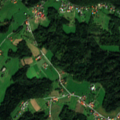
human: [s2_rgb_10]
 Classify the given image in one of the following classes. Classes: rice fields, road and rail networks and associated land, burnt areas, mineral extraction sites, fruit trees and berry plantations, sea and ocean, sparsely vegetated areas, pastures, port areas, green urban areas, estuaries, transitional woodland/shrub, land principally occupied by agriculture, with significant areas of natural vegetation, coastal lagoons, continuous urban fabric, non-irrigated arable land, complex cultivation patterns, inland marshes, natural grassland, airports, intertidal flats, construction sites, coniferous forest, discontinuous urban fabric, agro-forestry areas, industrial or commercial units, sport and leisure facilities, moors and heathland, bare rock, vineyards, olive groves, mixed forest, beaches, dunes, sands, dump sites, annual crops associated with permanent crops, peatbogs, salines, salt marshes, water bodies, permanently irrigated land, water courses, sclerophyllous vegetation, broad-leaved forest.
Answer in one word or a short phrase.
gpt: discontinuous urban fabric, pastures, land principally occupied by agriculture, with significant areas of natural vegetation, broad-leaved forest, mixed forest